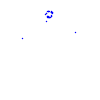
Particle: kaon